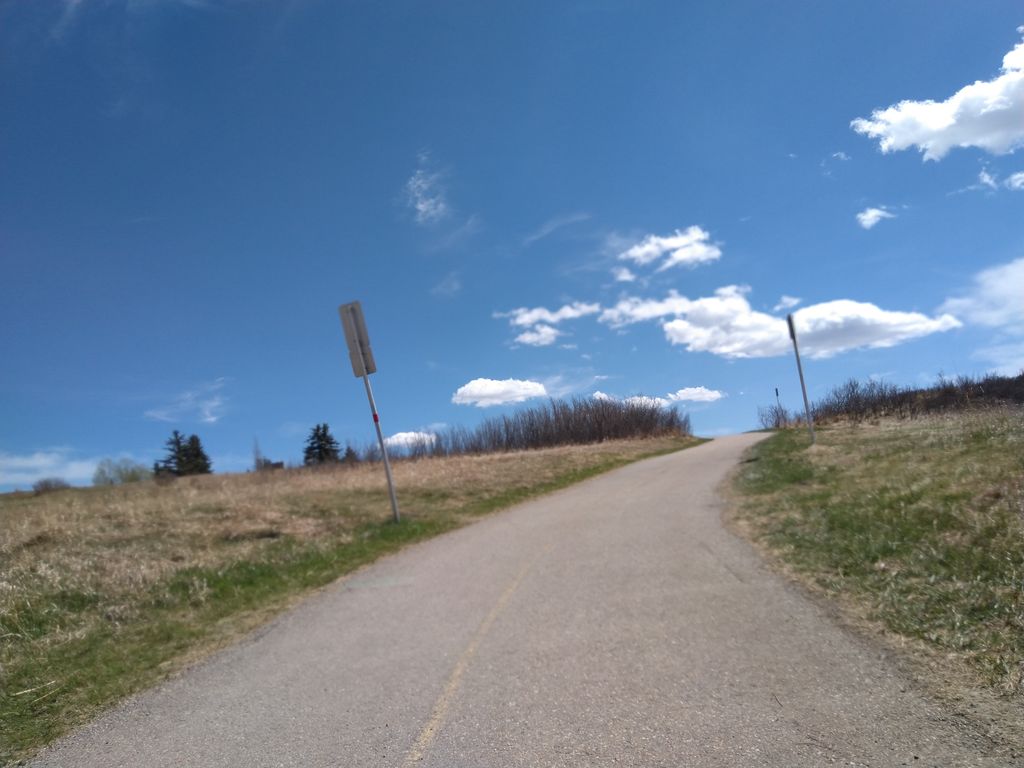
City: calgary